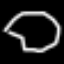
Label: octagon